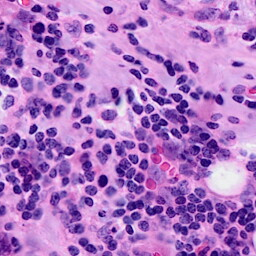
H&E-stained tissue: Breast